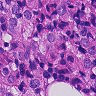
Metastatic tissue present: yes